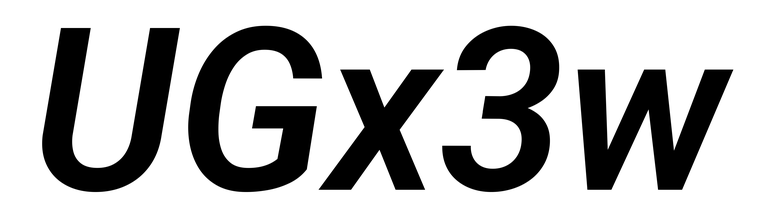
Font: Roboto-Italic_SemiBold_Italic